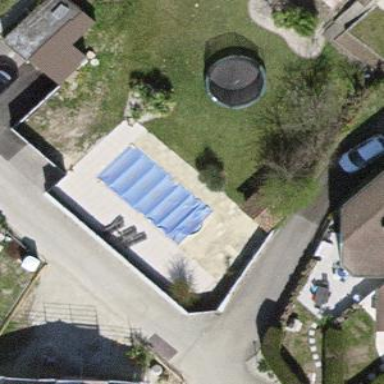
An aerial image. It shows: Swimming pool located in leisure land.